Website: lowes
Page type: order-returns
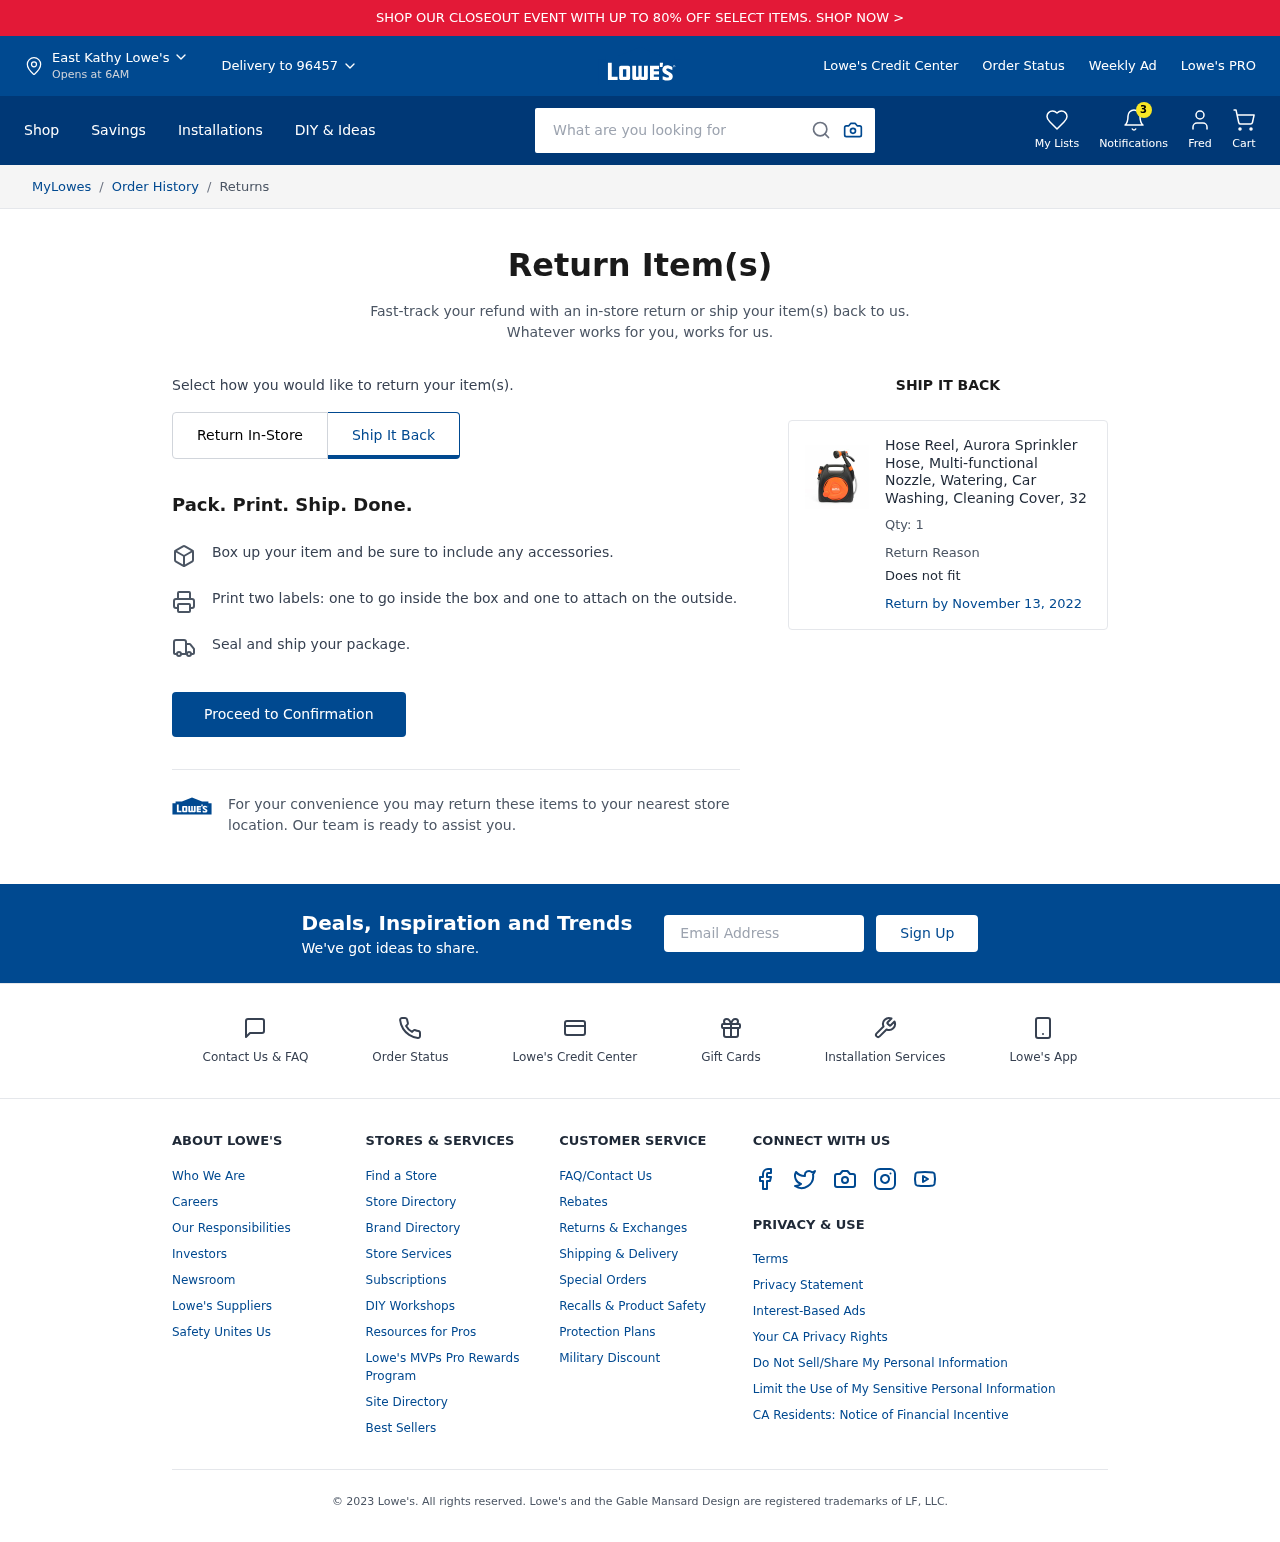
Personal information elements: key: PII_CITY
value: East Kathy
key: PII_EMAIL
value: fred.turner@hotmail.com
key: PII_FIRSTNAME
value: Fred
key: PII_POSTCODE
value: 96457
Product elements: key: PRODUCT1_NAME
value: Hose Reel, Aurora Sprinkler Hose, Multi-functional Nozzle, Watering, Car Washing, Cleaning Cover, 32
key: PRODUCT1_QUANTITY
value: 1
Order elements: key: ORDER_RETURN_BY_DATE
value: November 13, 2022
Search elements: key: HEADER_SEARCH
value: What are you looking for
Other elements: key: NOTIFICATION_COUNT
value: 3